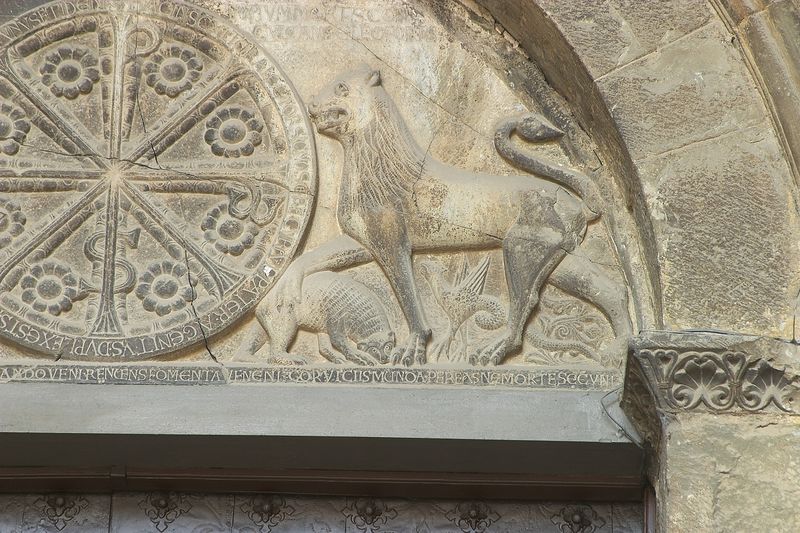
Titel: Kathedrale in Jaca
Standort: Jaca, Kathedrale (EU - E)
Schlagwörter: vogel, blume, blüten, gebäude, tier, tiere, stein, kirche, kreis, mähne, schwanz, relief, schrift, bogen, rad, rundbogen, detail, inschrift, steinmetz, tor, lamm, schwein, stolz, buchstaben, kathedrale, kapitell, portal, wappen, pfote, schein, sandstein, rosette, löwe, fresko, hahn, bär, junges, tympanon, latein, lateinisch, widder, mainz, kirchenportal, speiche, innenschrift, steinarbeit, s, 8, thympynon